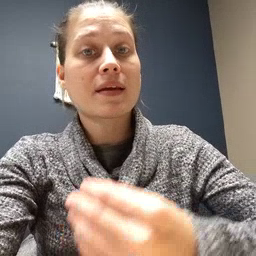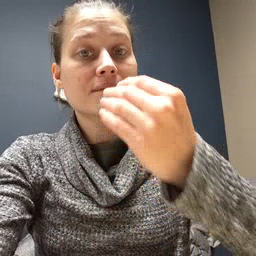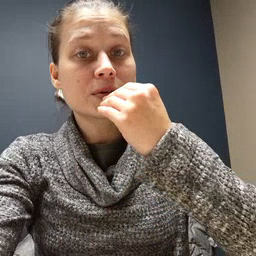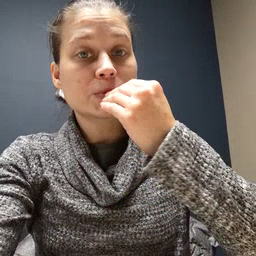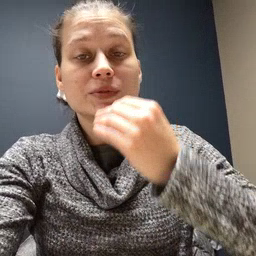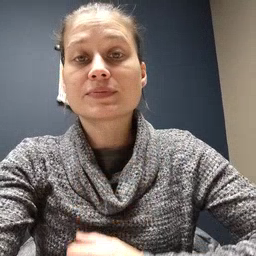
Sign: food